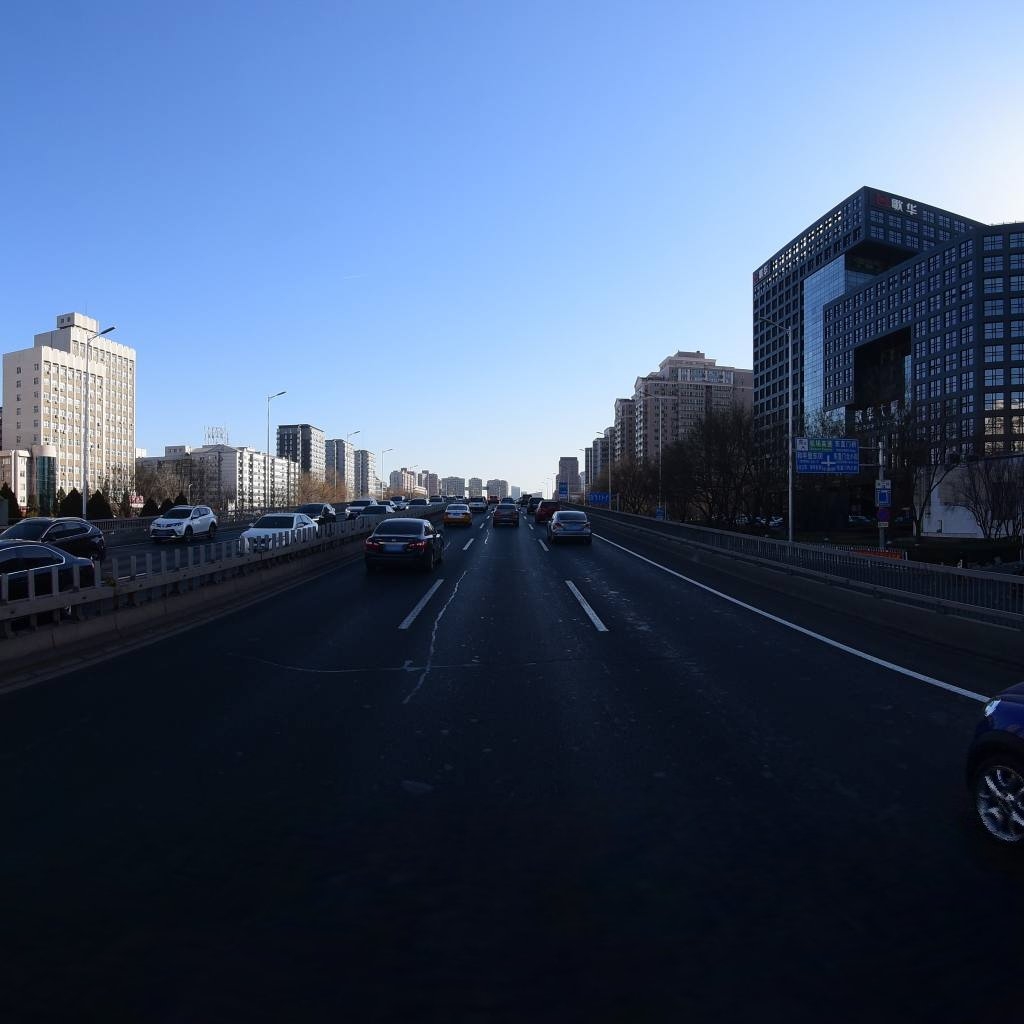
Region: Dongcheng
Road damage annotations: longitudinal patch, transverse patch, longitudinal patch